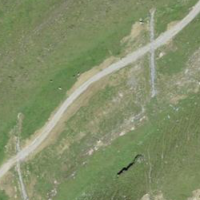
EUNIS habitat code: 26
Species observed at this site:
Oenanthe oenanthe